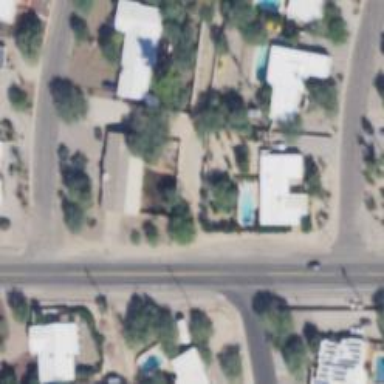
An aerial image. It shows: Alley classified as service road.